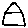
Label: house